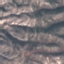
Label: HerbaceousVegetation